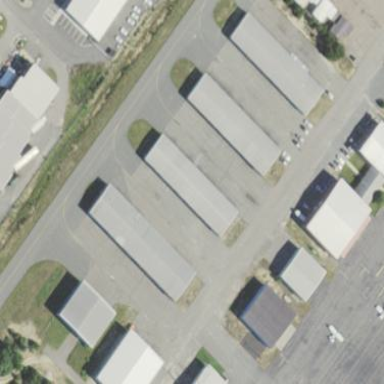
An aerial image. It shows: Hangar.